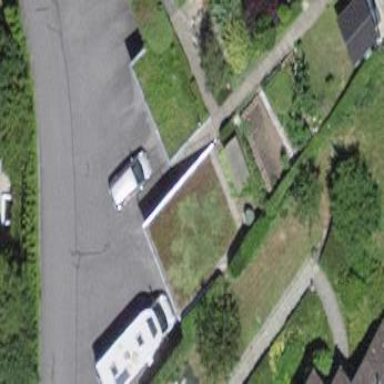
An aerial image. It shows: Garage building.